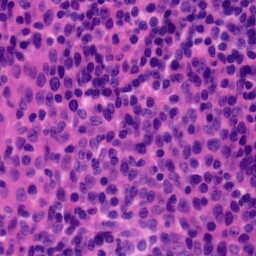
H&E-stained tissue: Tonsil